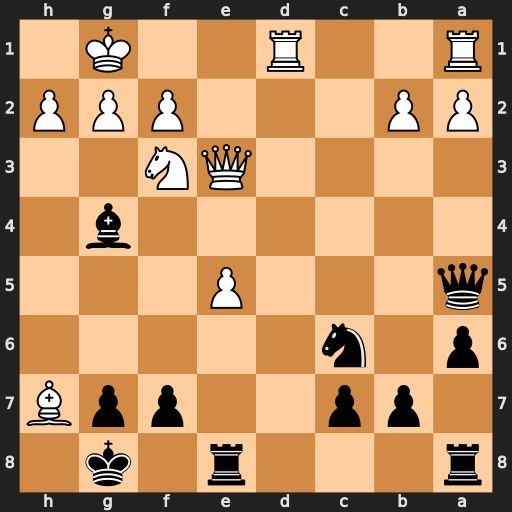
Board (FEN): r3r1k1/1pp2ppB/p1n5/q3P3/6b1/4QN2/PP3PPP/R2R2K1
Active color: b
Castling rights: -
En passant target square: -
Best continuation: Kxh7 Qe4+ f5